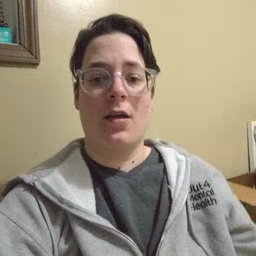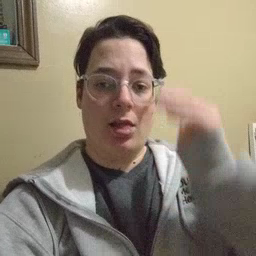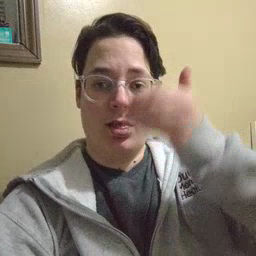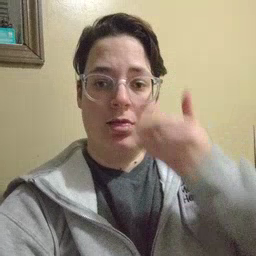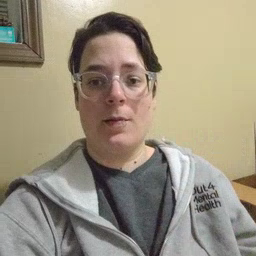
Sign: sleepy